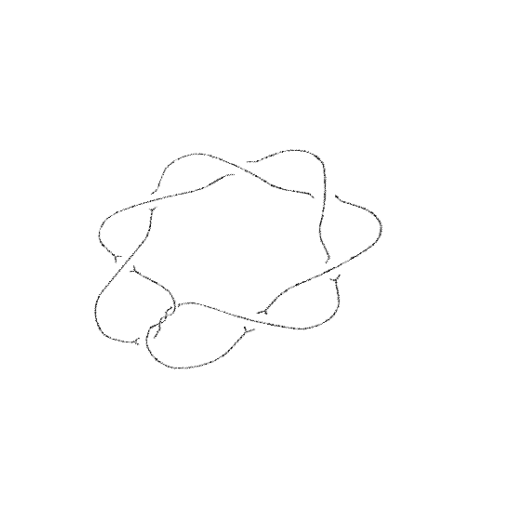
Crossing number: 10